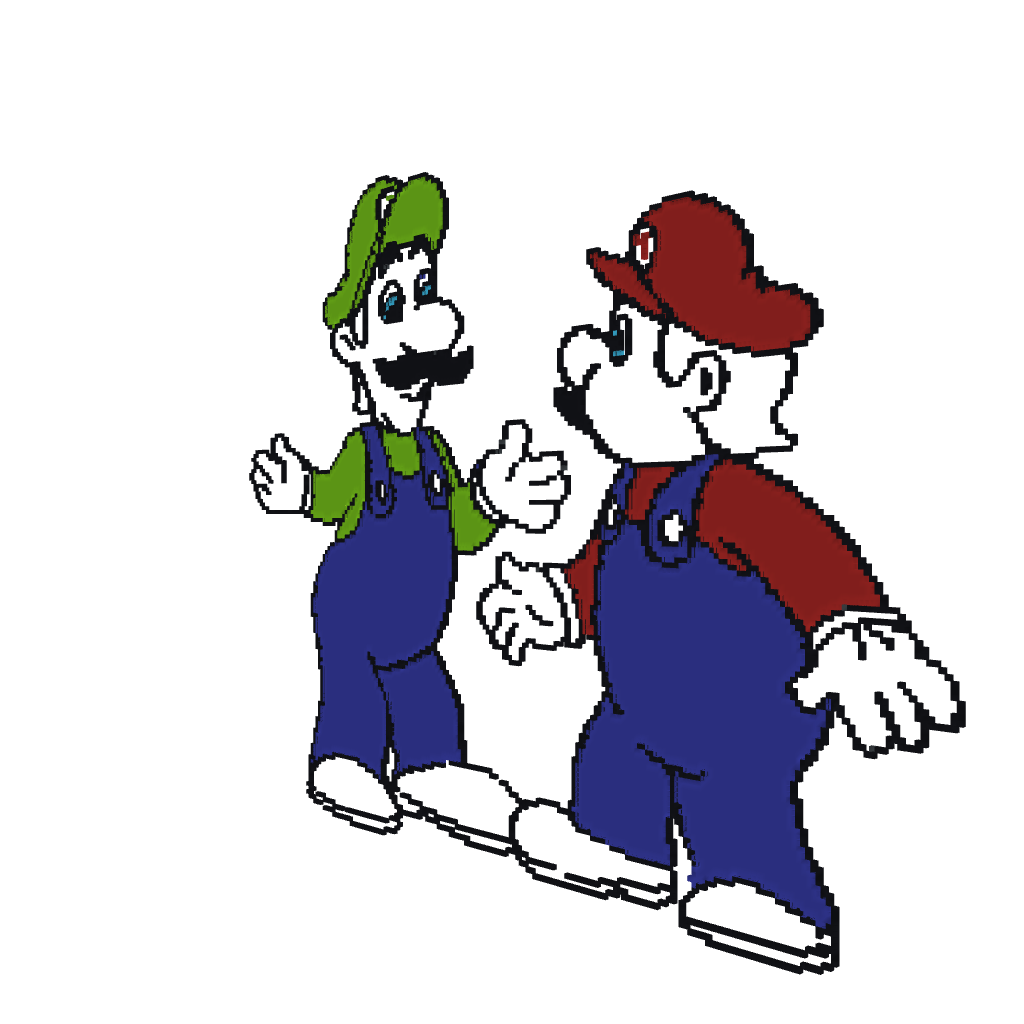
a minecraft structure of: Hotel Mario Shematic